Interaction volume radius: 5 \u00c5
Interaction volume height: 10 \u00c5
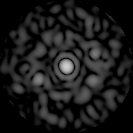
Disorder parameter: 0.8049